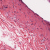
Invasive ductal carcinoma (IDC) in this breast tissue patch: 0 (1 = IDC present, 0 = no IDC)